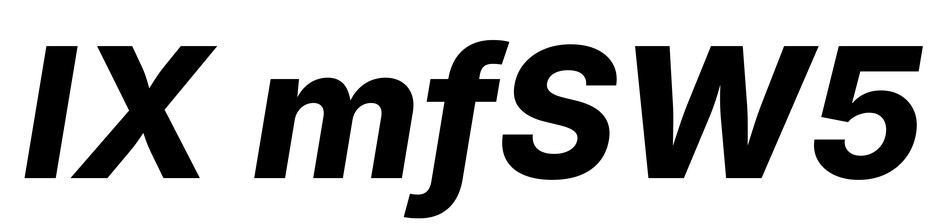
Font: Inter-Italic_ExtraBold_Italic